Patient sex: F
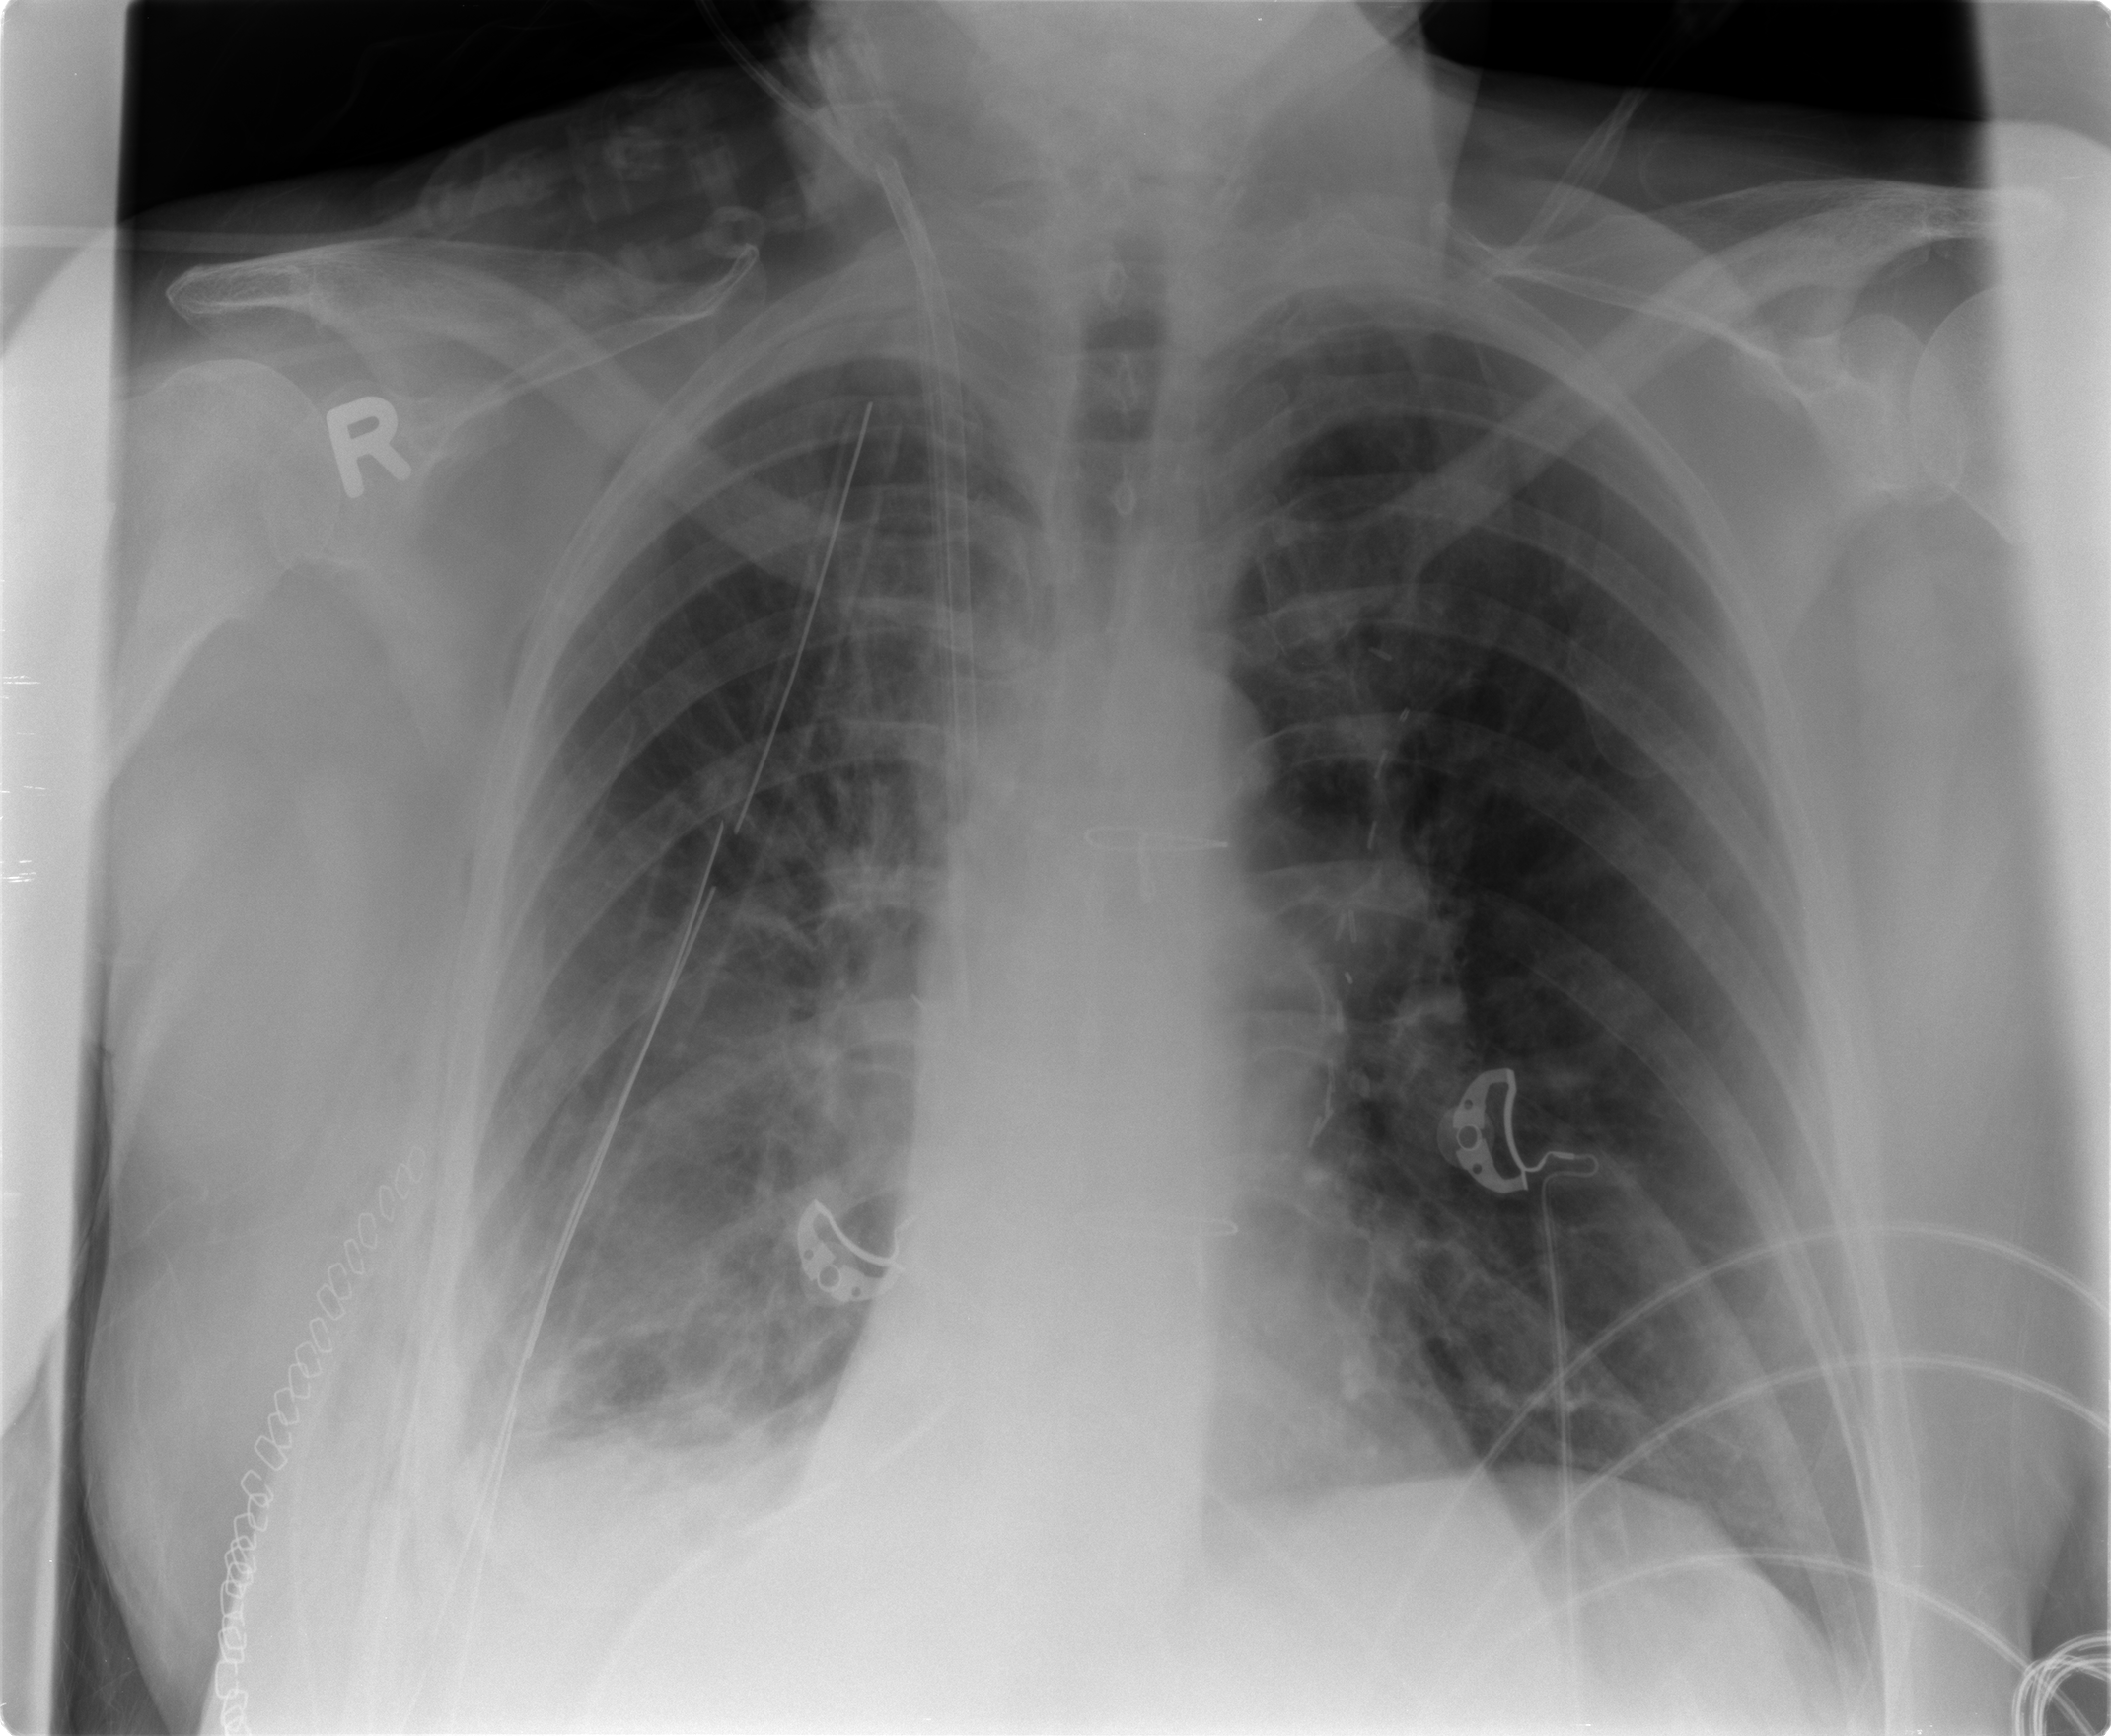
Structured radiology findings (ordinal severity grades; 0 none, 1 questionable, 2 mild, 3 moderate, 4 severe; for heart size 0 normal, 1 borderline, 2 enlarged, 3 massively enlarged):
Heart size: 0
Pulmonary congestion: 0
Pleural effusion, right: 1
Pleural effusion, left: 0
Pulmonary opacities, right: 2
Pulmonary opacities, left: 0
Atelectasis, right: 2
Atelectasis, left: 0